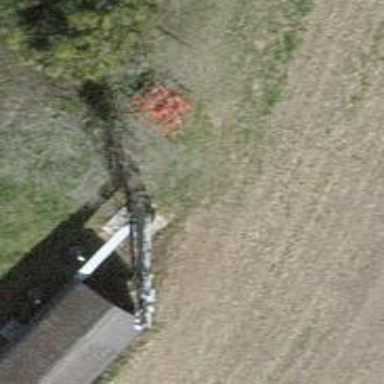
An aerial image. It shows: Mast tower used for communication.